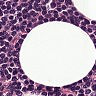
Metastatic tissue present: no